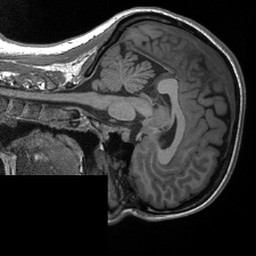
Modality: T1w
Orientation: sagittal
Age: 27
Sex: female